Interaction volume radius: 5 \u00c5
Interaction volume height: 10 \u00c5
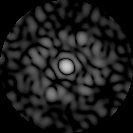
Disorder parameter: 0.7987